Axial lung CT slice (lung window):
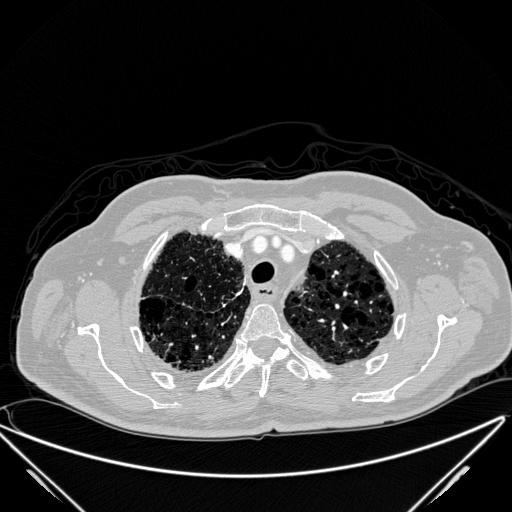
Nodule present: no